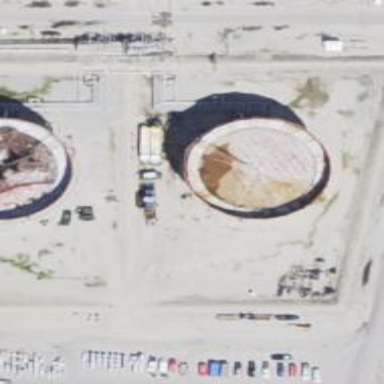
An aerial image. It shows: Storage tank which is man-made.